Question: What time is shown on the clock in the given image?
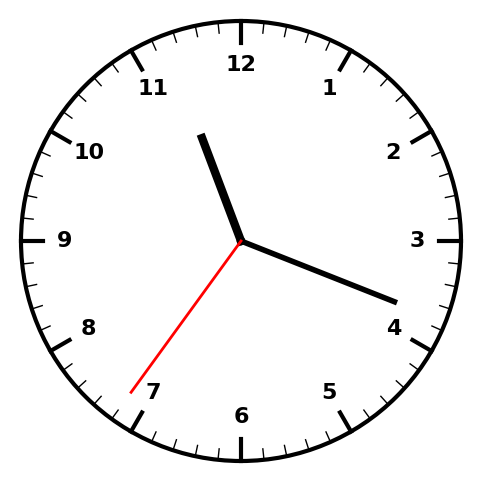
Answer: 11:18:36